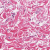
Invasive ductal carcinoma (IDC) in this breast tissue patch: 0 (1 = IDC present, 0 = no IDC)